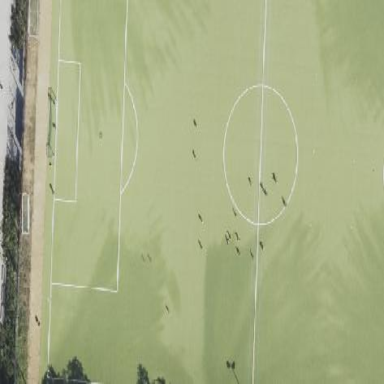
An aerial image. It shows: Artificial turf soccer pitch for leisure sport activities.